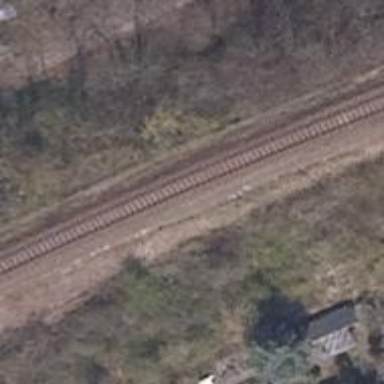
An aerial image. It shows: Railway tracks on embankment.